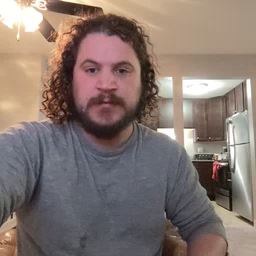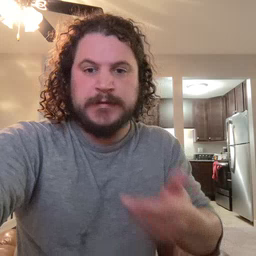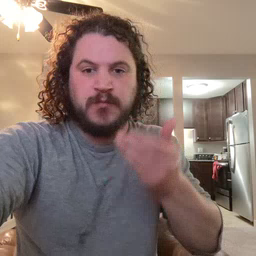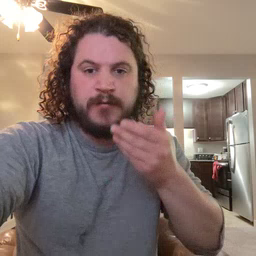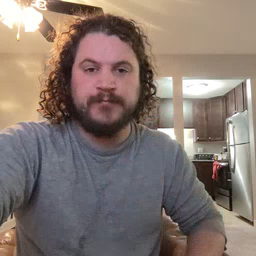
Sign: cereal